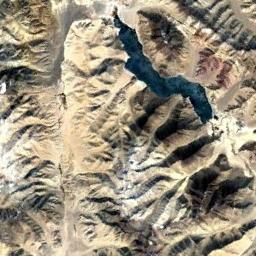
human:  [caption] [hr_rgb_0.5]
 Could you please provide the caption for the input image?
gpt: The ground is rough around the lake .

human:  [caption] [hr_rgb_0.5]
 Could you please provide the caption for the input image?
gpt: A curved strip of blue lake surrounded by yellow-brown mountains .

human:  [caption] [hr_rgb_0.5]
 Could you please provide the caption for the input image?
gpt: The lake is very small .

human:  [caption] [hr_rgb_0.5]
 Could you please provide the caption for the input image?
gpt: The lake lies in a mountainous area and the water is dark blue .

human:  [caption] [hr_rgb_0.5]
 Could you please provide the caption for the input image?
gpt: The blue lake is on a brown mountain with many ridges .